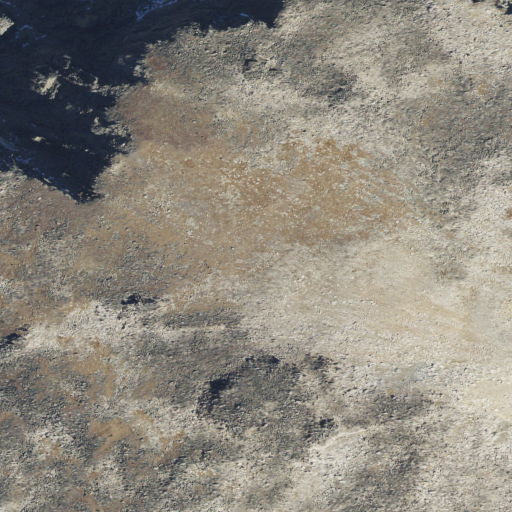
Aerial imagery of mountain in Montana named Lake Mountain containing grassland, barren land, shrub, and snow